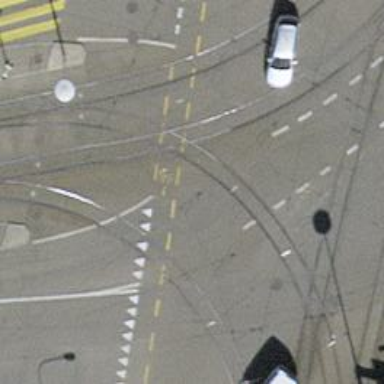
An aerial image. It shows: Tertiary road with asphalt surface. The road has tram embedded rails and no sidewalks.